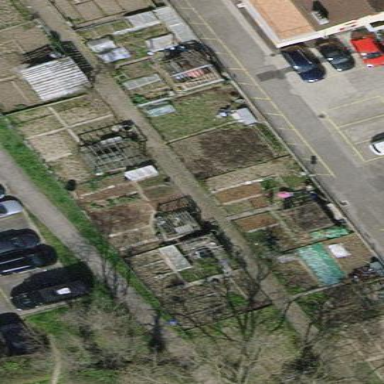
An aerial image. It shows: Allotments area.